Question: I'd like the have in Word automatically populate its formatting based on the text I've selected. I.e. if I have my cursor on text that's , I'd like to be able to find all text that match this format without having to actually go through the manual process of selecting these formats in the -> window in the dialog.
With some help of Word's macro recording function, I've come to a working solution:
'''
Sub FindFormat()
Selection.Find.ClearFormatting
Selection.Find.Replacement.ClearFormatting
With Selection.Find.Font
.Size = Selection.Font.Size
.Bold = Selection.Font.Bold
.Italic = Selection.Font.Italic
.Underline = Selection.Font.Underline
.StrikeThrough = Selection.Font.StrikeThrough
.DoubleStrikeThrough = Selection.Font.DoubleStrikeThrough
.Hidden = Selection.Font.Hidden
.SmallCaps = Selection.Font.SmallCaps
.AllCaps = Selection.Font.AllCaps
.Color = Selection.Font.Color
.Superscript = Selection.Font.Superscript
.Subscript = Selection.Font.Subscript
End With
End Sub
'''
I could technically use it and be done. The problem is it's not that intuitive, as it's hard to see the formatting it has applied, the comma delimited list under the field is never ending and gets cuts off the window with ellipses, rendering it impossible to read all formatting applied:

So, to cut to the chase, how do I have VBA only change the formatting options that is different than neutral, and cut the rest, i.e. , etc. should not be changed in 's (leaving its checkbox in a neutral state)?
In addition, how do I call the dialog to open with all these settings without any actual find execution (so I can manually add text or change any formatting as desired, for example)?
With appreciation.
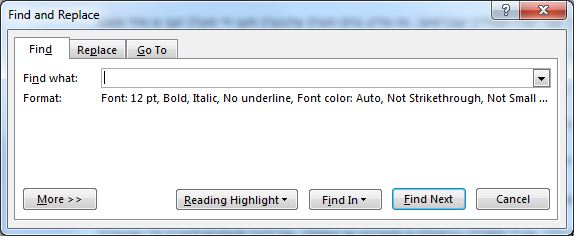
Answer: For the first part of your question, I'd use IF statements like those that follow.
'''
.Size = Selection.Font.Size
If Selection.Font.Bold = True Then .Bold = Selection.Font.Bold
If Selection.Font.Italic = True Then .Italic = Selection.Font.Italic
If Selection.Font.Underline <> wdUnderlineNone Then .Underline = Selection.Font.Underline
If Selection.Font.StrikeThrough = True Then .StrikeThrough = Selection.Font.StrikeThrough
If Selection.Font.DoubleStrikeThrough = True Then .DoubleStrikeThrough = Selection.Font.DoubleStrikeThrough
If Selection.Font.Hidden = True Then .Hidden = Selection.Font.Hidden
If Selection.Font.SmallCaps = True Then .SmallCaps = Selection.Font.SmallCaps
If Selection.Font.AllCaps = True Then .AllCaps = Selection.Font.AllCaps
If Selection.Font.ColorIndex <> wdAuto Then .ColorIndex = Selection.Font.ColorIndex
If Selection.Font.Superscript = True Then .Superscript = Selection.Font.Superscript
If Selection.Font.Subscript = True Then .Subscript = Selection.Font.Subscript
'''
And so on for any other values you want to keep track of. (Note that I used ColorIndex rather than Color. I'm using Word 2010, and this is the correct property for me.)
I'm not sure how to do the second part. Theoretically you'd set the Find argument of the wdEditFind dialog box, but in actuality that only seems to take a string as its value.
One other thing; if you want to cycle through possibilities, using Find is likely the way to go. However, if you're trying to get a list of all text with a particular formatting, an easier way is to right-click the selected text and then choose Styles > Select All Text With Similar Formatting. Then you can just copy and paste into another file. May or may not be relevant to your needs, but it's a handy trick from some cases.